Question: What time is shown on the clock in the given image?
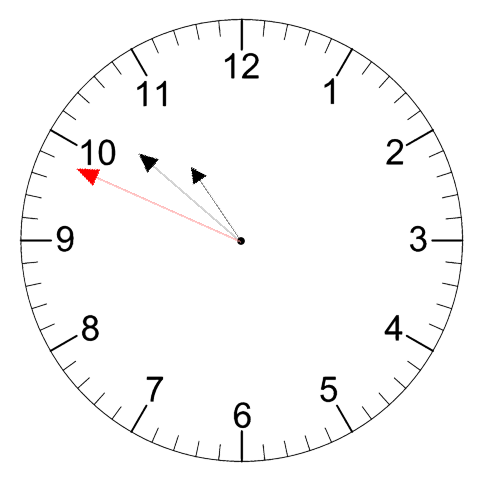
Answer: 10:51:49